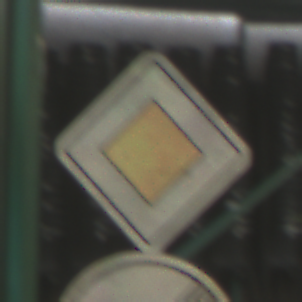
Verkehrszeichen: Vorfahrtsstrasse
Zusatzzeichen unten: EndeUeberholverbotKraftfahrzeuge
Umgebung: Roofed, Special
Tageszeit: MorningAfternoon
Wetter: NotSpecified
Licht: Artificial
Jahreszeit: NotSpecified
Kontrast: MediumContrast